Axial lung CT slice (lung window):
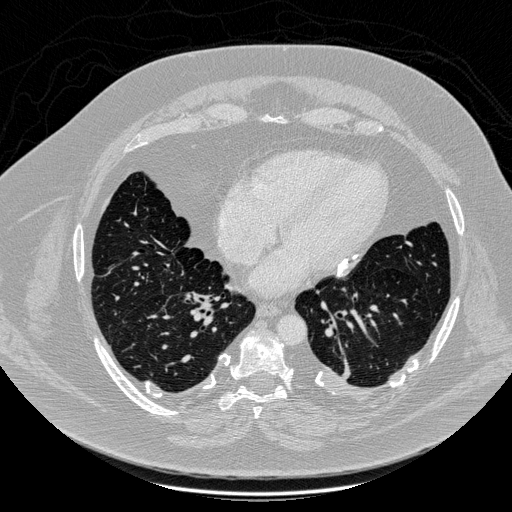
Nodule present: no